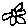
Label: flower